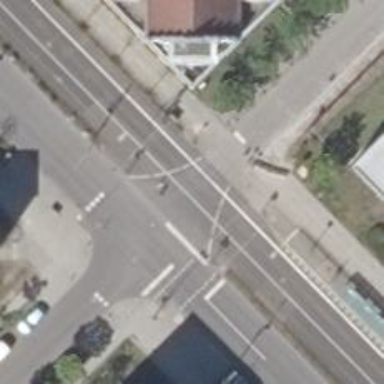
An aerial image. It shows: Road with traffic signals.